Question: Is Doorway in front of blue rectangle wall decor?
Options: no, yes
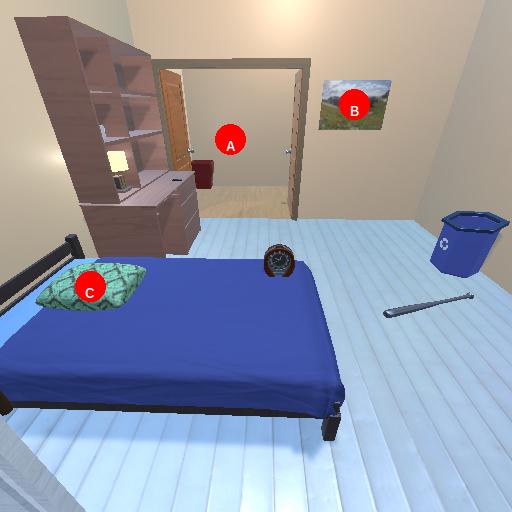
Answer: no